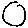
Label: circle